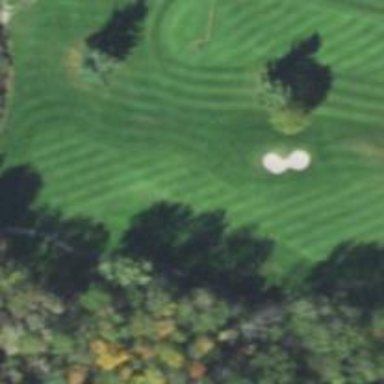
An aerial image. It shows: Golf hole.